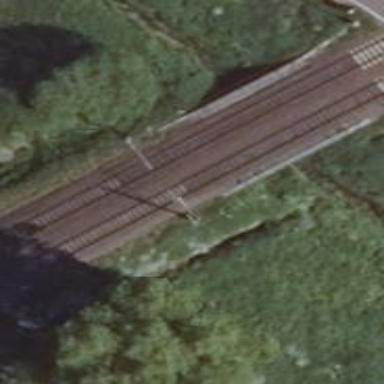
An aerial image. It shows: Bridge over electrified railway with contact line.